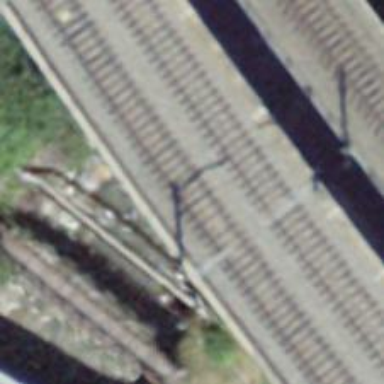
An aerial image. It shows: Bridge over electrified railway with contact lines.